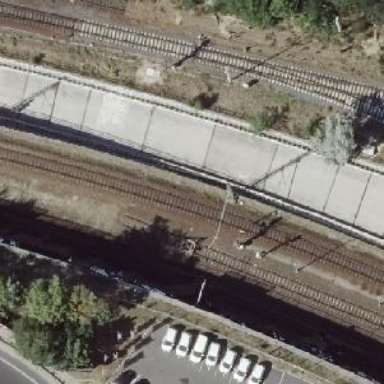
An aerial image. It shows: Railway signal.